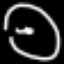
Label: clock